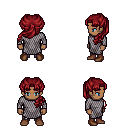
a pixel art fantasy rpg character, male body template, human, dark skin, chain mail, metal pants, brunette princess hairstyle, brown shoes, four views (front, back, left, right), 2x2 character sprite sheet, small pixel art, hard edges, no anti-aliasing